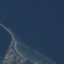
Label: SeaLake